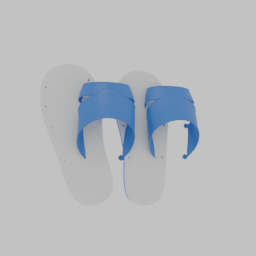
Label: people